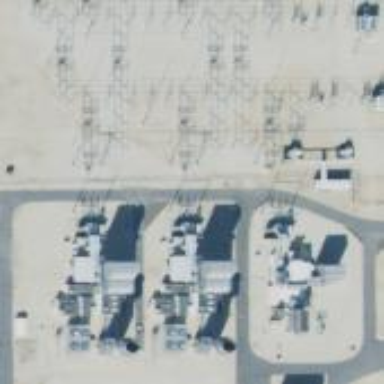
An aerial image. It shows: Switch for power supply.